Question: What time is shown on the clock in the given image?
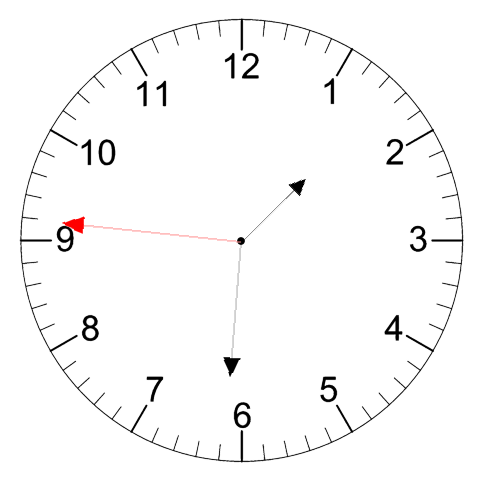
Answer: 01:30:46